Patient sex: M
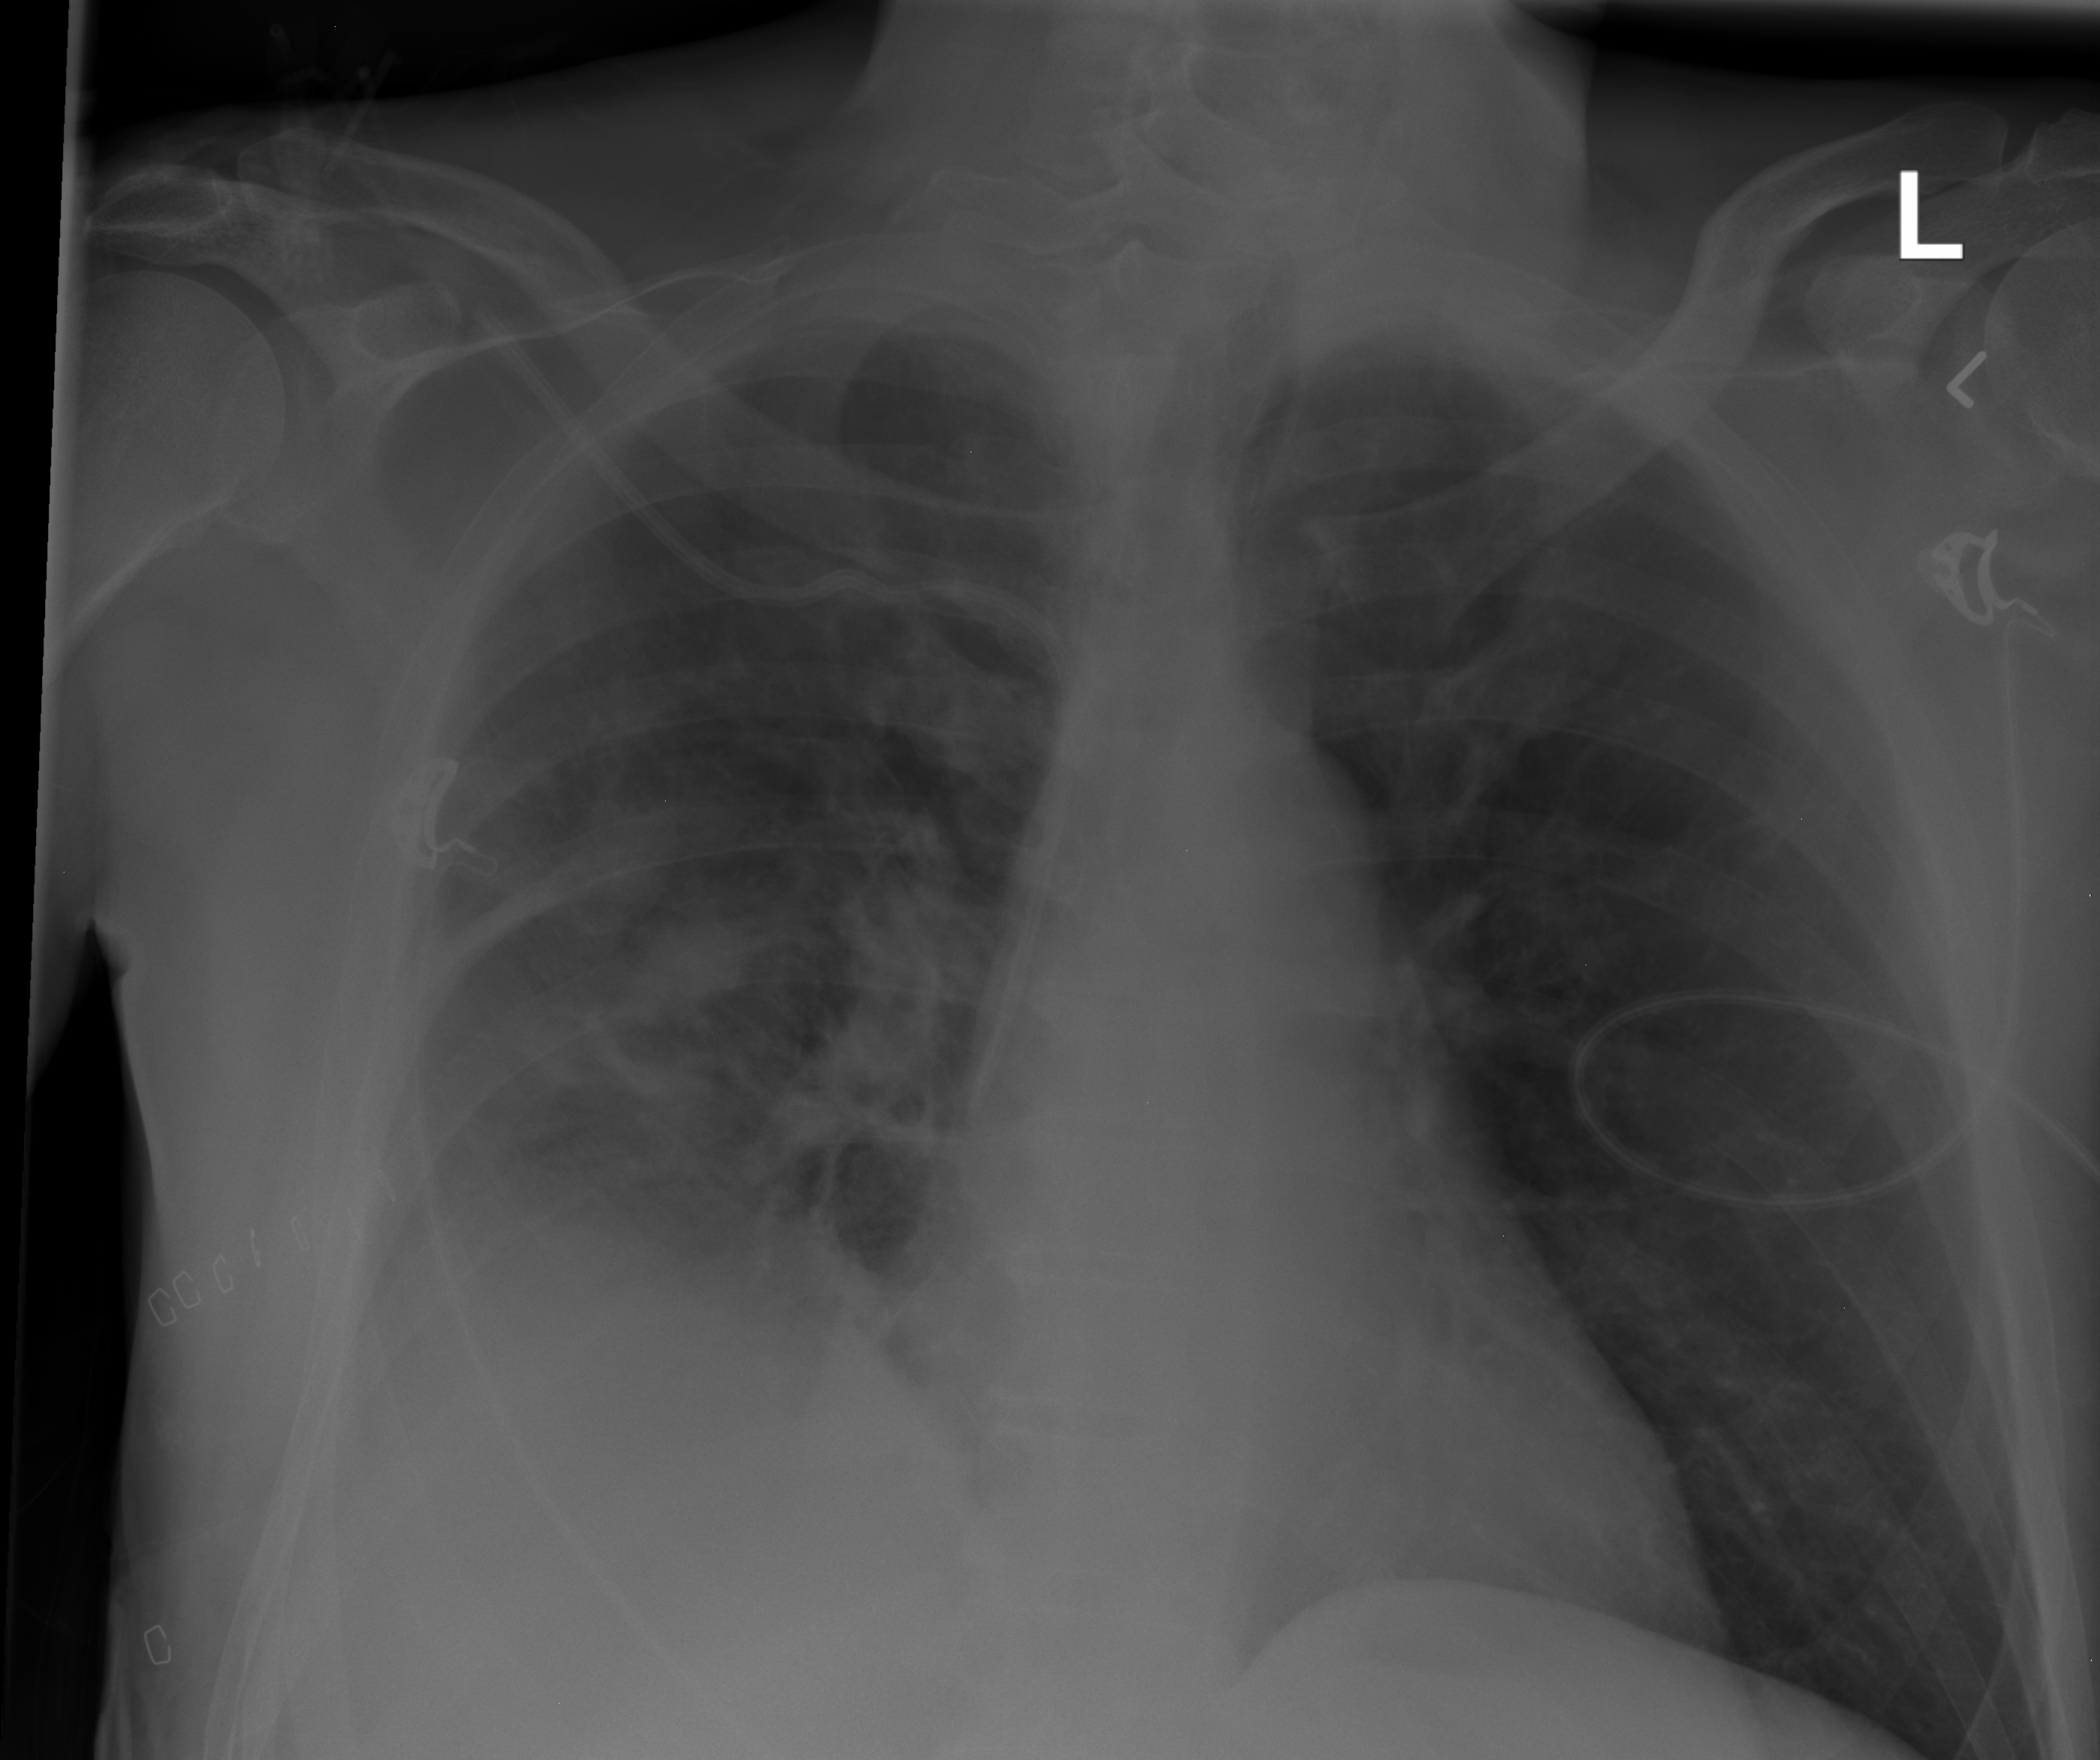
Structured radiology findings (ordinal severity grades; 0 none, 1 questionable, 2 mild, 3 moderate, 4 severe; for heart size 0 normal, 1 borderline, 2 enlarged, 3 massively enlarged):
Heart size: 0
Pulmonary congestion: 0
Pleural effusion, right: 2
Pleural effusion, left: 0
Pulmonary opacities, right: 2
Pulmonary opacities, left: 0
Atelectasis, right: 3
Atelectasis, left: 0